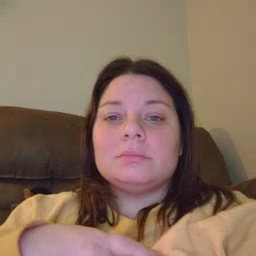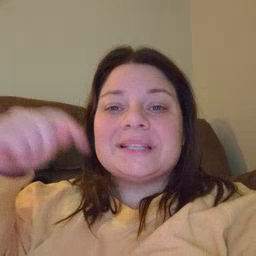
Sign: down